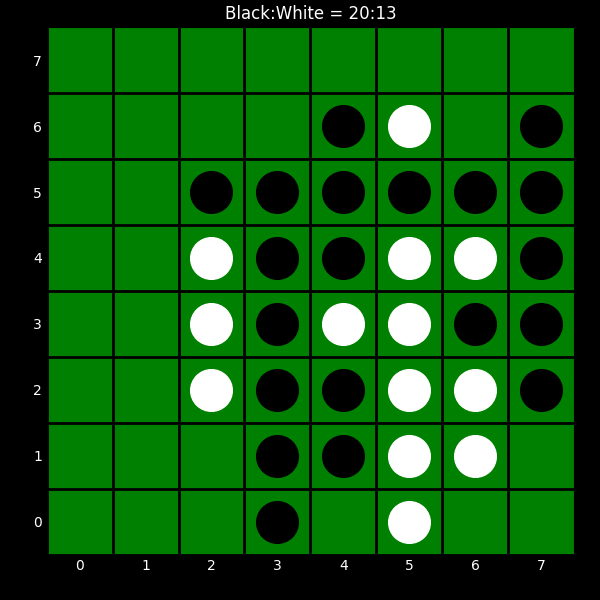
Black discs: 20
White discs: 13